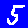
Digit: 5